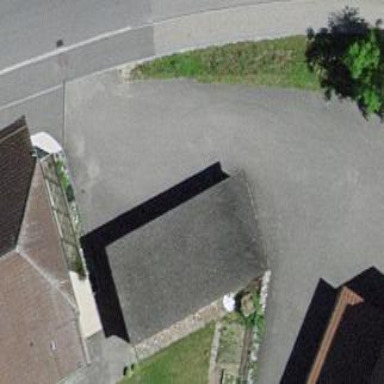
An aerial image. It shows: View of roof of building.